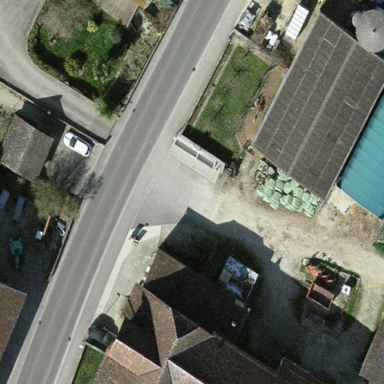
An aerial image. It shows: Farmyard area.